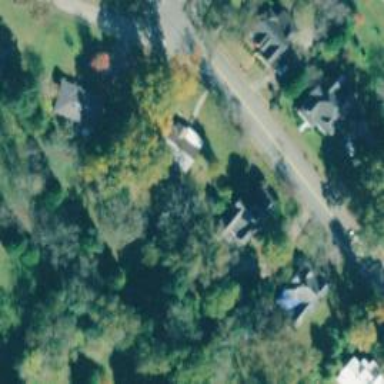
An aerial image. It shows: Driveway leading to service road.